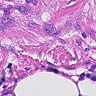
Metastatic tissue present: yes